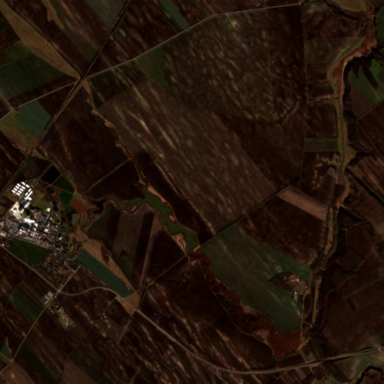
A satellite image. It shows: Picturesque farmland scene.